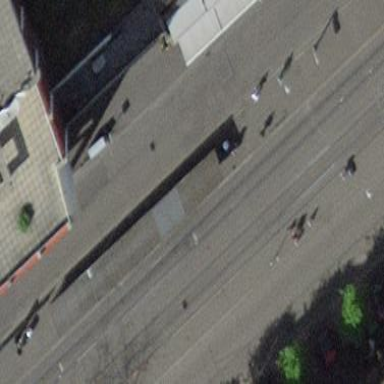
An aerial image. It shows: Tram platform with shelter. This is public transport platform for trams.